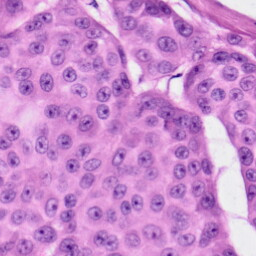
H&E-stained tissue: Skin